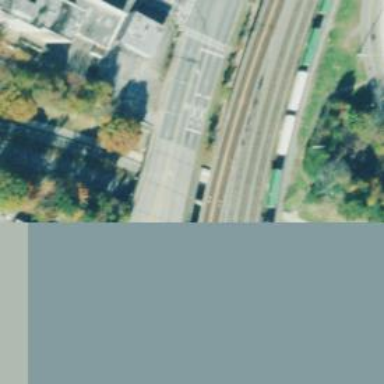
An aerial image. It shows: Bridge for electrified rail.